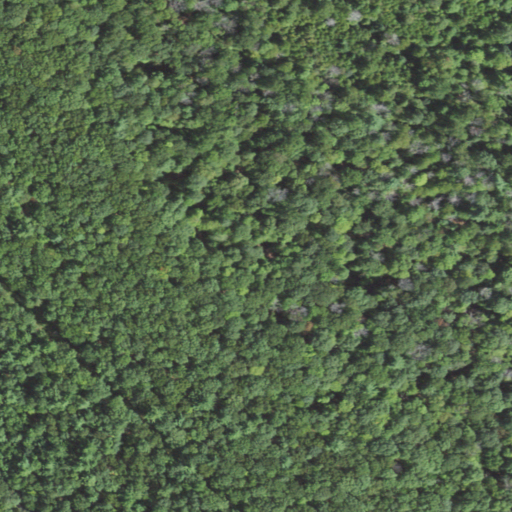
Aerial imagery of mountain in Pennsylvania named Davy Hill containing deciduous forest, mixed forest, and open development